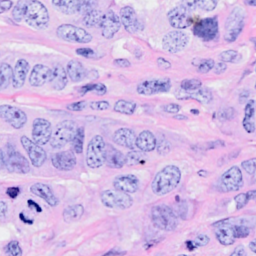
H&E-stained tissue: Breast